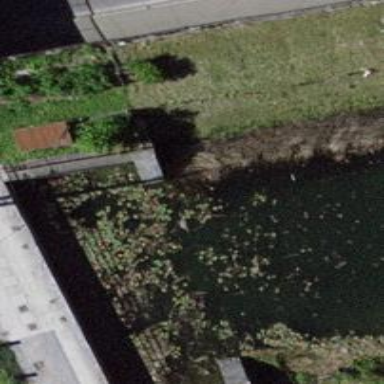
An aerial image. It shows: Retaining wall.